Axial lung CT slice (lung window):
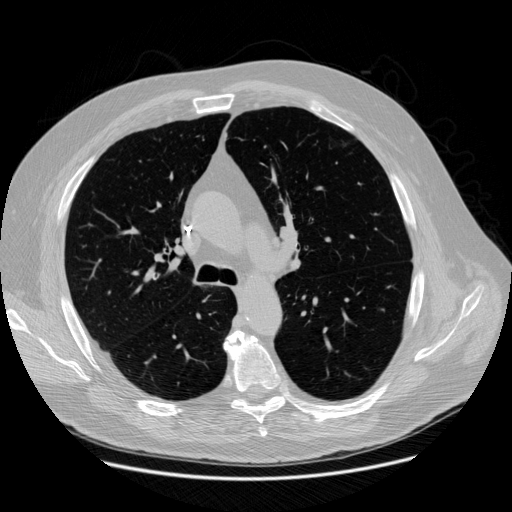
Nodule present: no